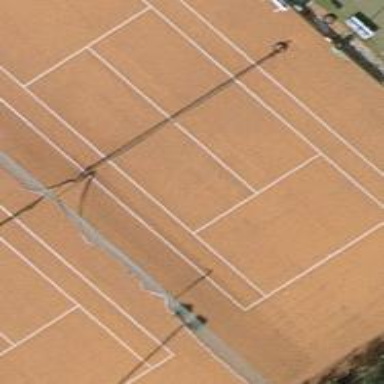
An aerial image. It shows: Tennis court in leisure pitch.